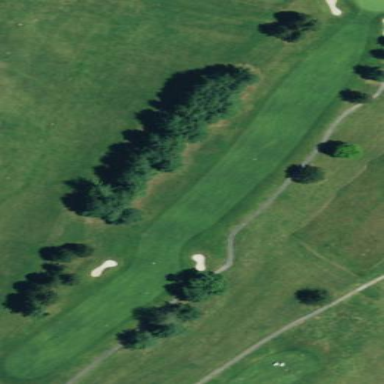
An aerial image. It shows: Golf fairway surrounded by grass.